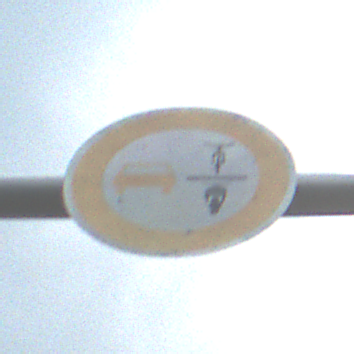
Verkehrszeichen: VerbotUeberholenEinspurigeFahrzeuge
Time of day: MorningAfternoon
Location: Outdoor (Nature)
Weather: PartlyCloudy
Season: NotSpecified
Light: Natural